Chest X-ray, AP view. Patient: 59 years old, sex M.
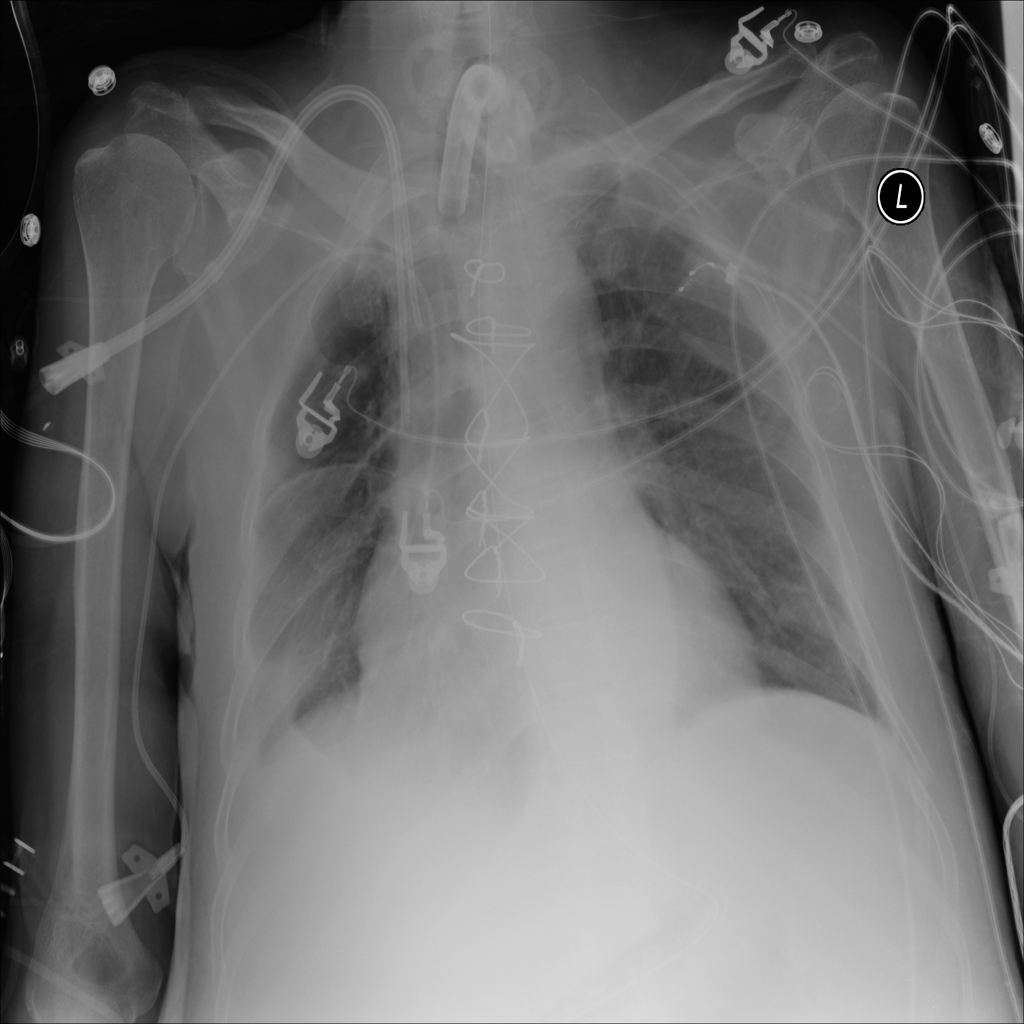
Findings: Pleural_Thickening